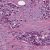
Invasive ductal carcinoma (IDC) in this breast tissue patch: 1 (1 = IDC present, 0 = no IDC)